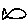
Label: fish